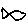
Label: fish